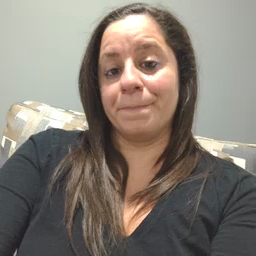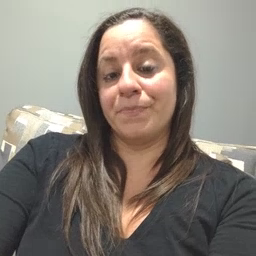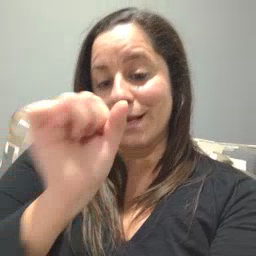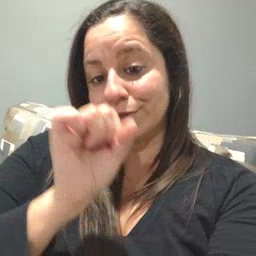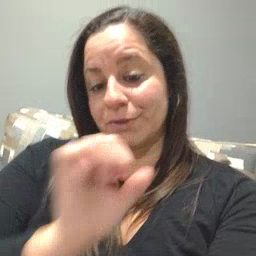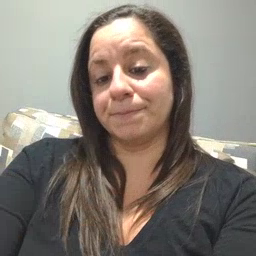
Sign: icecream